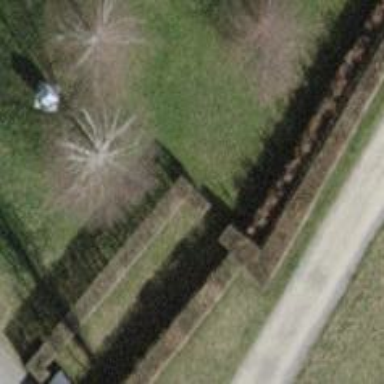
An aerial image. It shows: Hedge acting as barrier.